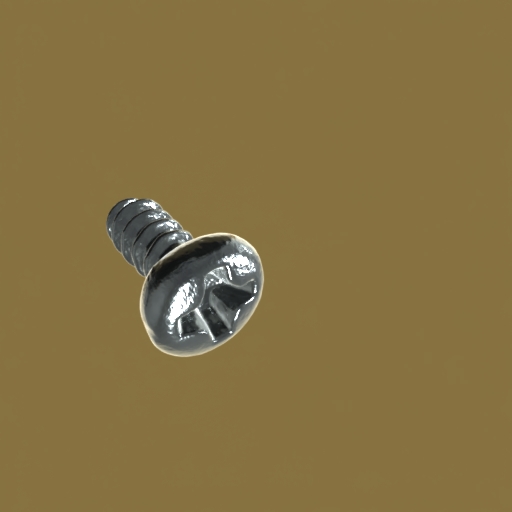
Label: screw